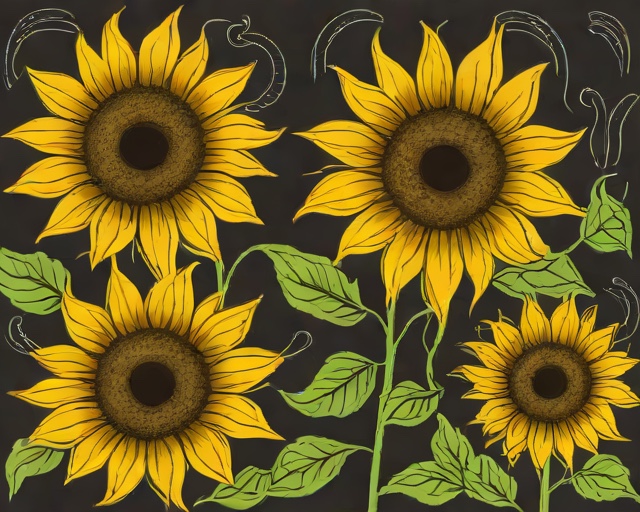
Category: Thank You